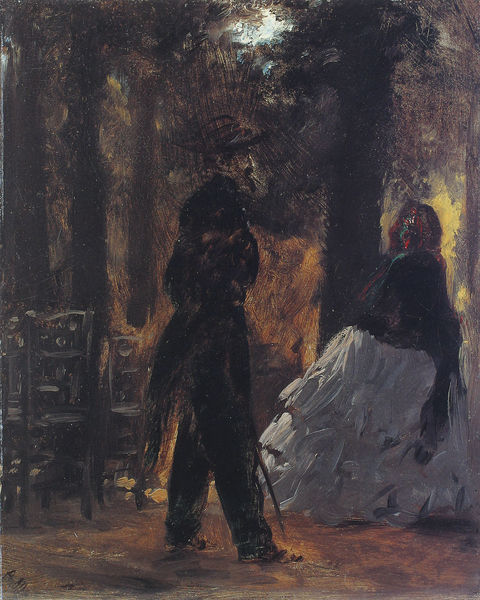
Titel: Polizist und Dame im Tuileriengarten
Künstler: Adolph Menzel
Institution: Berlin, Staatliche Museen, Nationalgalerie
Schlagwörter: baum, dunkel, gemälde, mann, schatten, weiß, bäume, grob, impressionismus, braun, frau, hut, kleid, licht, profil, schwarz, skizze, stuhl, stühle, tisch, park, rot, weg, malerei, rock, anzug, bart, federn, herr, öl, boden, stehend, paar, wald, stock, düster, abstrakt, tag, dick, kopftuch, zigarre, tanne, ehepaar, dunke, zigarette, bauschig, fra, gastwirtschaft, walde, mannn, weiiss, fweiß